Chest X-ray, PA view. Patient: 54 years old, sex F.
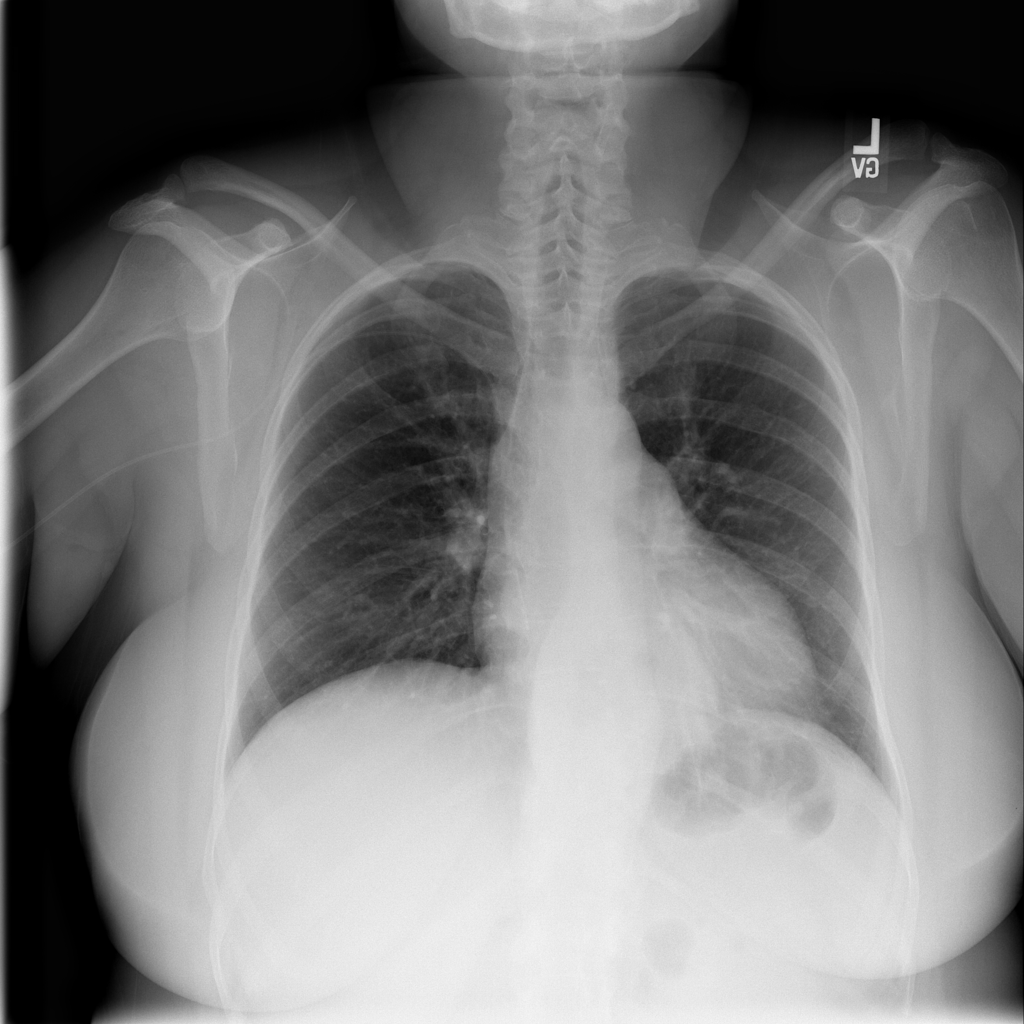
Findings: Hernia, Mass